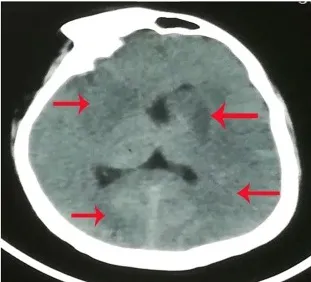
8th day,. (B) Plain CT brain imaging showed hypo-density in the bilateral basal ganglia, bilateral occipital lobe, and left limbic lobe at the 8th day after initial symptoms.
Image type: radiology (ct)